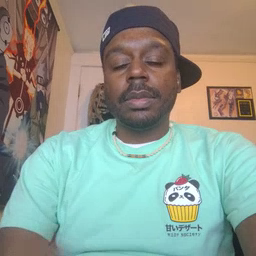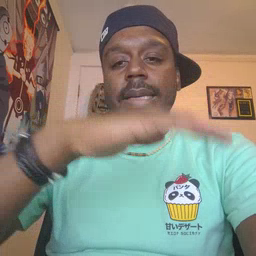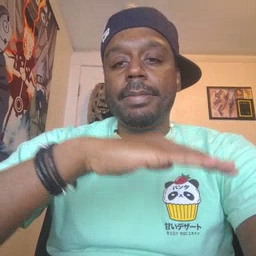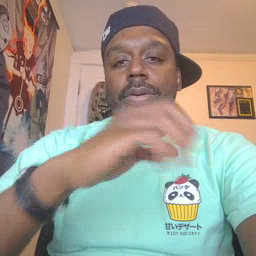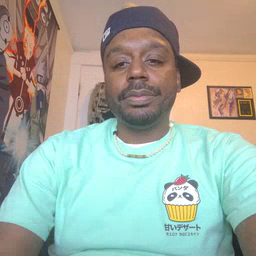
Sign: table